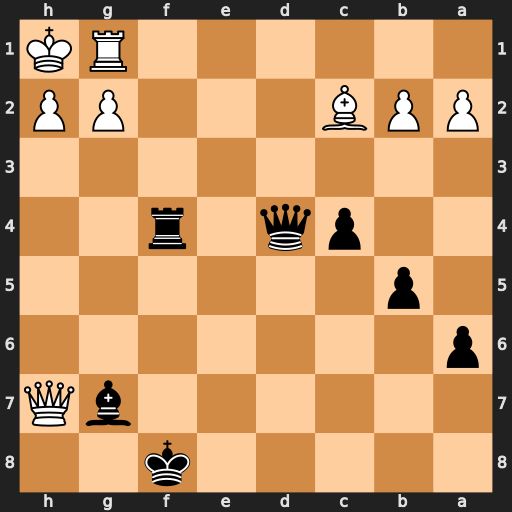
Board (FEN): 5k2/6bQ/p7/1p6/2pq1r2/8/PPB3PP/6RK
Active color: b
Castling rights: -
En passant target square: -
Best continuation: Qxg1+ Kxg1 Bd4+ Kh1 Rf1#